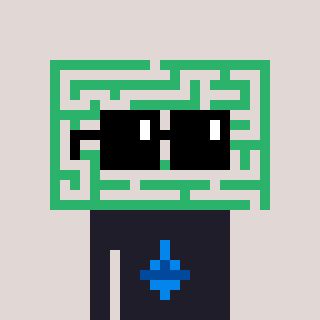
a pixel art character with square black sunglasses, a maze-shaped head and a grayscale-colored body on a warm background